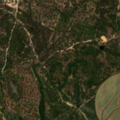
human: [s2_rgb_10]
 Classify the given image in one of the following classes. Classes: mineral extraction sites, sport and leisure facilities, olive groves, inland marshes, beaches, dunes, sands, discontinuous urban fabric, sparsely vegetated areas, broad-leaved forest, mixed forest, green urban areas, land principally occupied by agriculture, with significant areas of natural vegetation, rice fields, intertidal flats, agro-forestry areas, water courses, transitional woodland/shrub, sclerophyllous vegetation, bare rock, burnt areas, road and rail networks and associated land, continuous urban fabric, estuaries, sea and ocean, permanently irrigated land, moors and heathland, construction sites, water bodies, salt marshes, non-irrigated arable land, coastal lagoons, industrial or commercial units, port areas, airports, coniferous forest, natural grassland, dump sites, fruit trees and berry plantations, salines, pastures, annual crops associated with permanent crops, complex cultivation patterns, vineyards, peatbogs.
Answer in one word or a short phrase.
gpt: non-irrigated arable land, permanently irrigated land, agro-forestry areas, broad-leaved forest